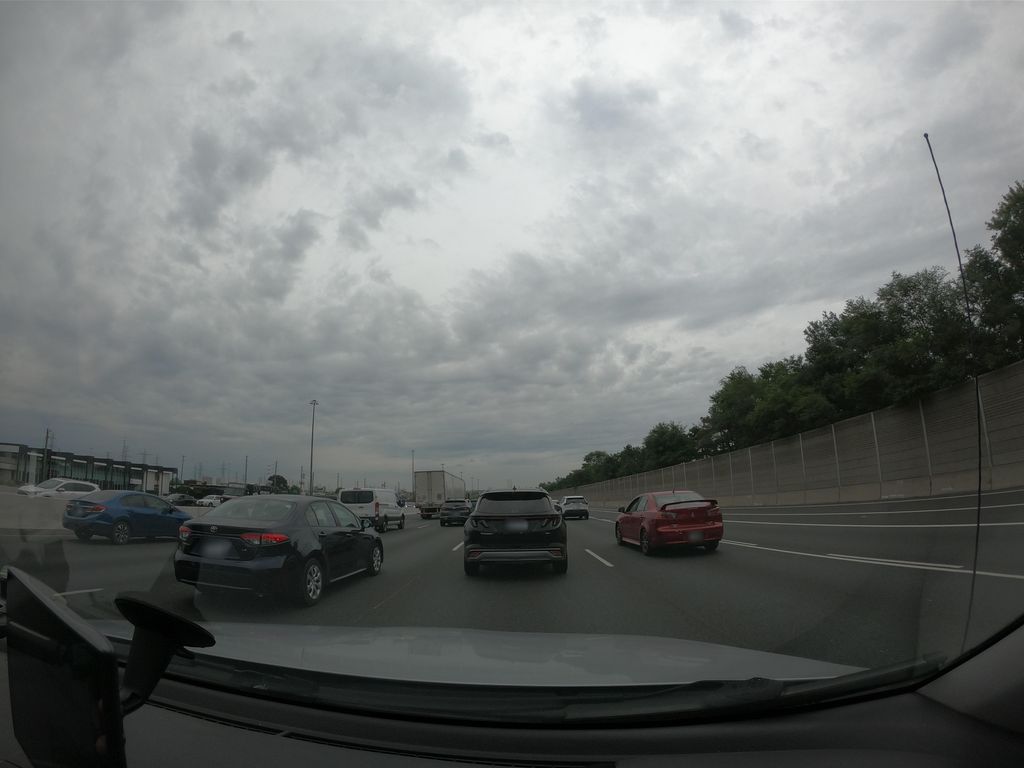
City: toronto